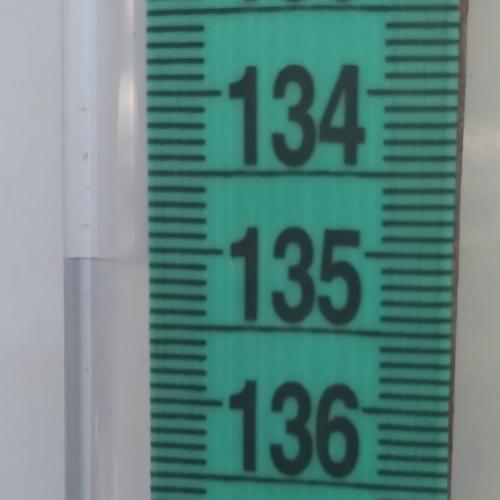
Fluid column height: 135.1 cm